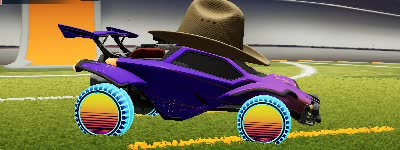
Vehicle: octane